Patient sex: M
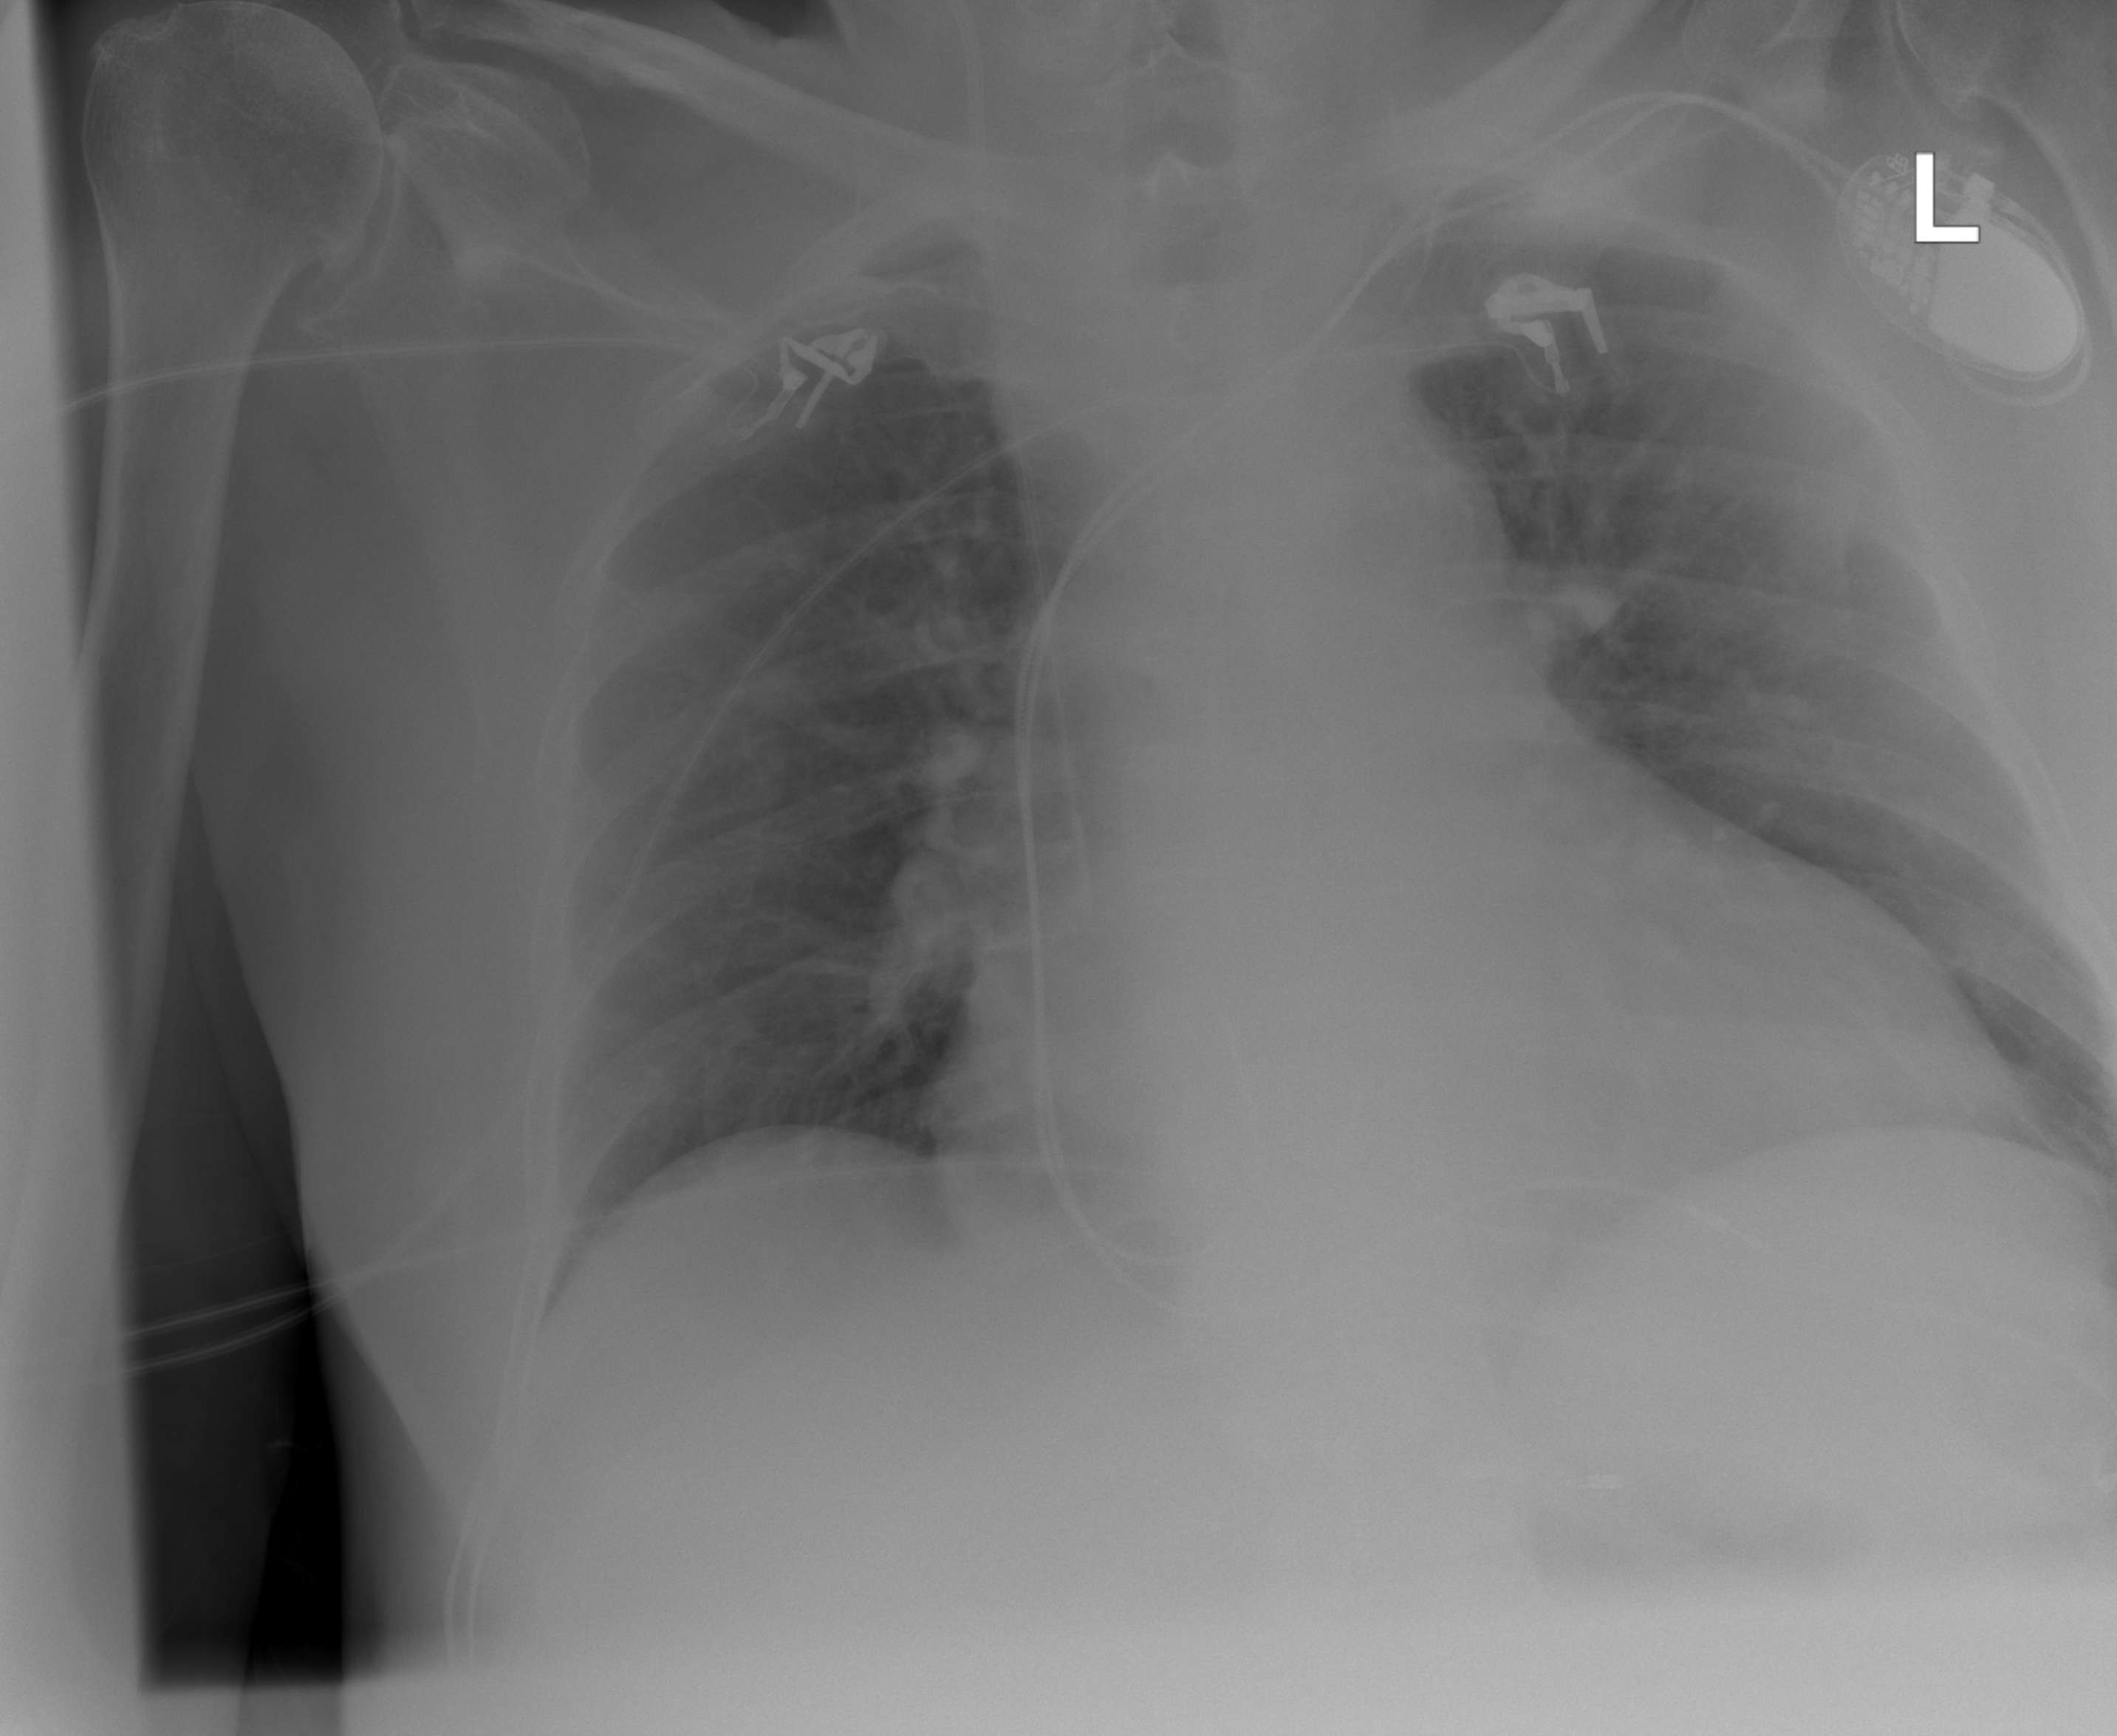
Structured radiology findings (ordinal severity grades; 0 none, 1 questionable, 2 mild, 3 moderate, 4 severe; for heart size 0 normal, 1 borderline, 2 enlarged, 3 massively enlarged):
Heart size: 2
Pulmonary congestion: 0
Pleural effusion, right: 0
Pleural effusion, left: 0
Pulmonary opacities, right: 0
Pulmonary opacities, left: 0
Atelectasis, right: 0
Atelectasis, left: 0